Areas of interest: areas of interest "Lanxang Excavator Training Base"
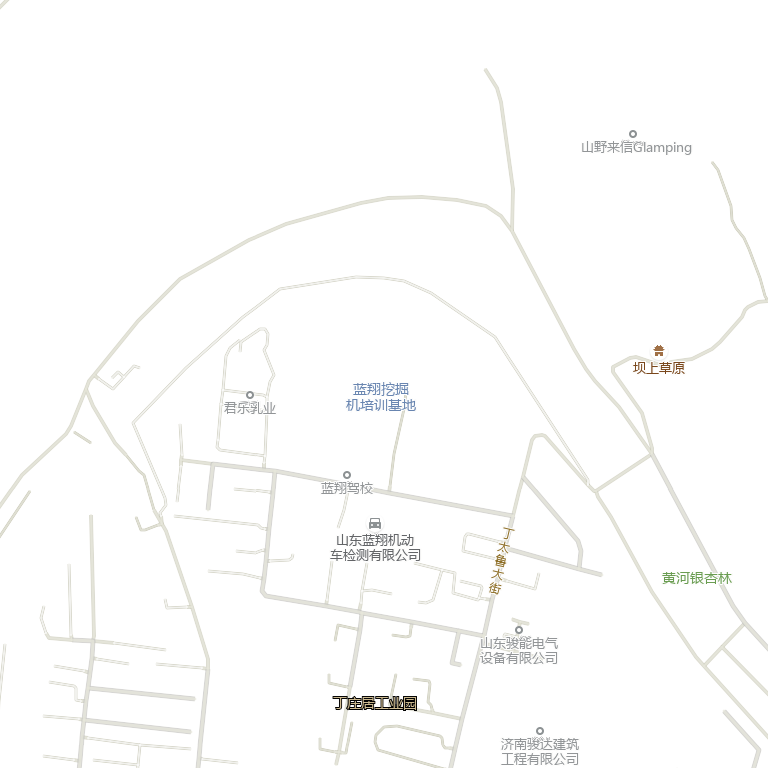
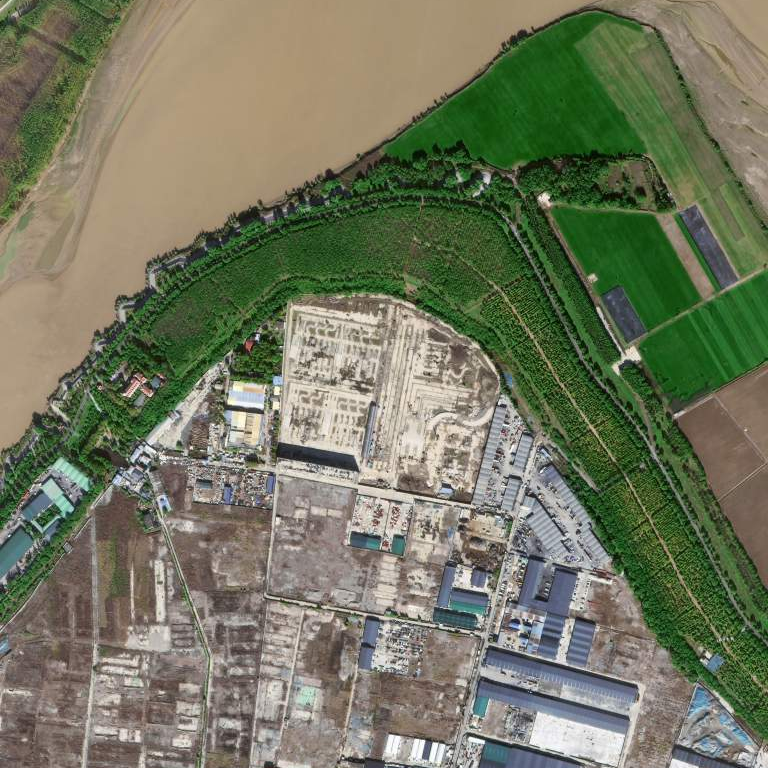